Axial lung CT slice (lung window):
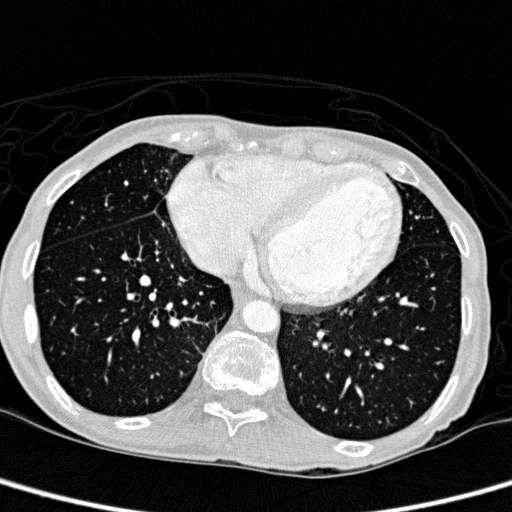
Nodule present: no